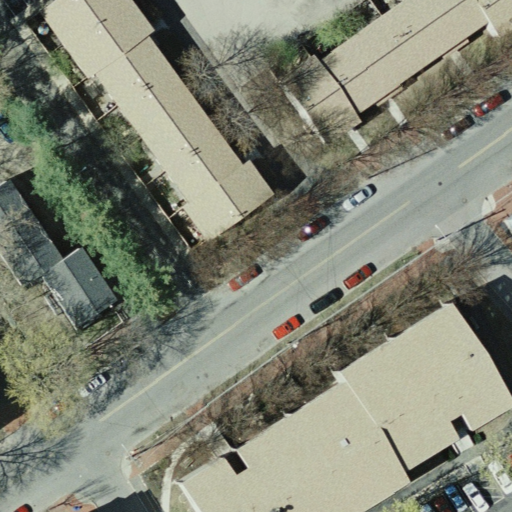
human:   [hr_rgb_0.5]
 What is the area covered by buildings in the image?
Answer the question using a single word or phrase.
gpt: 1929m2

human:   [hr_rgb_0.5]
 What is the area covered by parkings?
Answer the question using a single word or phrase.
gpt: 10m2

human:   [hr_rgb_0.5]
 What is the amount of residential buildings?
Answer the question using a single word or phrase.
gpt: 4

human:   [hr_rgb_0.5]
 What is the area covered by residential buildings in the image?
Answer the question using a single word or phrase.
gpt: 1929m2

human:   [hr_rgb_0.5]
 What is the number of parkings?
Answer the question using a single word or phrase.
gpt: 1

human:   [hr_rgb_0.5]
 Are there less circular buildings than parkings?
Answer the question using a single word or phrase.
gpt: yes

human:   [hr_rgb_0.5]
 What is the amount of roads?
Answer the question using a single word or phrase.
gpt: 3

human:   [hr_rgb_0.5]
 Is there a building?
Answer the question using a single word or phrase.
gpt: yes

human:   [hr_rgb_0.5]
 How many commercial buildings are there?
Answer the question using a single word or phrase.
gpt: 0

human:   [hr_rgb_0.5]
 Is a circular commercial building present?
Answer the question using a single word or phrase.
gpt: no

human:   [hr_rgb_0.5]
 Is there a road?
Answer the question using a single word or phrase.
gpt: yes

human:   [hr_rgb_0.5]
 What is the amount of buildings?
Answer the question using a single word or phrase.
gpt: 4

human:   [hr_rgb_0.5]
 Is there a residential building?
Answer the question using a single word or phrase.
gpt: yes

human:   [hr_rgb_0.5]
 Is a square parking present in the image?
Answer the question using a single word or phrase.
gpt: no

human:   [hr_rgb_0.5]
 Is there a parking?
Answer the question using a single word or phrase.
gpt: yes

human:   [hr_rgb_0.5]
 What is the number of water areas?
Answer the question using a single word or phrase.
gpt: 0

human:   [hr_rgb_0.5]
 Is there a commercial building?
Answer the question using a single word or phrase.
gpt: no

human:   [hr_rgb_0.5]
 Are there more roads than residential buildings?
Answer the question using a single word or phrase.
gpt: no

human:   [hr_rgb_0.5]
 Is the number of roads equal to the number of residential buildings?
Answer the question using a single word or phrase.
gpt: no

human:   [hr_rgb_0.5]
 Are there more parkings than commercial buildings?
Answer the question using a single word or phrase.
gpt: yes

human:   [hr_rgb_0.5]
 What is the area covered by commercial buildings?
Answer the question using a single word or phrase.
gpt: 0m2

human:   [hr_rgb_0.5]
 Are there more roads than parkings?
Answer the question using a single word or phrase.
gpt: yes

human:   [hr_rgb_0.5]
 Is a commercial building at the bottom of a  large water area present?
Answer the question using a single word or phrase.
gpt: no

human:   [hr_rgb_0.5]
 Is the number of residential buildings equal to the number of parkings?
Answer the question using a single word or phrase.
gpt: no

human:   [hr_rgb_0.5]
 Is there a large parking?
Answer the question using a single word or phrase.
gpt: no

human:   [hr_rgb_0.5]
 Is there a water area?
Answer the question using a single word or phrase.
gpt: no

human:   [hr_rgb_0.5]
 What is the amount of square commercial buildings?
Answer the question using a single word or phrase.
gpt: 0

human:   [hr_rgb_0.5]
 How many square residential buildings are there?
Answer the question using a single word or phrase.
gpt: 0

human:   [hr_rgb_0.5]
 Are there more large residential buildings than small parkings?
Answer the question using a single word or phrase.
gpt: yes

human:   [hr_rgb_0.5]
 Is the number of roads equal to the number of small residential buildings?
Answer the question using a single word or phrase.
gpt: no

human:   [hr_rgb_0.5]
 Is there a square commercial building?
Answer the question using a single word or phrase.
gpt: no

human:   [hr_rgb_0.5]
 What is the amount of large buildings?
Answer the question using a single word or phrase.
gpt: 2

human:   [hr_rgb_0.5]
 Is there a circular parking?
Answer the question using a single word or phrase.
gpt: no

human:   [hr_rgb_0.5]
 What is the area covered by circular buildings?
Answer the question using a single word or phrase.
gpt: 0m2

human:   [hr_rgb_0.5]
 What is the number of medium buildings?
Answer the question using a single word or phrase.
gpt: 1

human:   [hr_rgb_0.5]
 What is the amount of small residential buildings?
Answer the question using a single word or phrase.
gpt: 1

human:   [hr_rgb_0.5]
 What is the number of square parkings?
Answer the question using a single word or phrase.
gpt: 0

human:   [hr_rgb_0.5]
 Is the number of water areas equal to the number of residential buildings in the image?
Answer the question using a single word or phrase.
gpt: no

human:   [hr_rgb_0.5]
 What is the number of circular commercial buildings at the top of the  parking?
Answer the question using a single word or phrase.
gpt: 0

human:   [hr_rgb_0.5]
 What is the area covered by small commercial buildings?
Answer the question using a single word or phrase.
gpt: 0m2

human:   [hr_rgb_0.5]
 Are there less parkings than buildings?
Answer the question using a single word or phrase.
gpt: yes

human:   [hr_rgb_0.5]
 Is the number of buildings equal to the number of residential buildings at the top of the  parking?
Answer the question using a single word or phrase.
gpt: no

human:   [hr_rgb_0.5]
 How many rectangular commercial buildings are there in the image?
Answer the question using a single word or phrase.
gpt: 0

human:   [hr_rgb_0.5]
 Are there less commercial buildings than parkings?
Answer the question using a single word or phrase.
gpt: yes

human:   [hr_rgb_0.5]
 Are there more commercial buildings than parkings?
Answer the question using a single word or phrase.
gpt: no

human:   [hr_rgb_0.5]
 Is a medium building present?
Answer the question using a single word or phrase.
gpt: yes

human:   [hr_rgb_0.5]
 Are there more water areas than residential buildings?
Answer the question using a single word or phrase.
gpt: no

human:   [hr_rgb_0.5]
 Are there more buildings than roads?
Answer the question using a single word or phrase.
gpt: yes

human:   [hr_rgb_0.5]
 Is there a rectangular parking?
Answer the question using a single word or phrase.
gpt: yes

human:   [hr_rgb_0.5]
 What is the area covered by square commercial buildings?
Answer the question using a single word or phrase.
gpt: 0m2

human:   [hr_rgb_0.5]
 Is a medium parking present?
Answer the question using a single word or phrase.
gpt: no

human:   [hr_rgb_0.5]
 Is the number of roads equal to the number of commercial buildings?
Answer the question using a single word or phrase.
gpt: no

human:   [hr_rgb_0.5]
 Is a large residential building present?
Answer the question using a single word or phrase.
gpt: yes

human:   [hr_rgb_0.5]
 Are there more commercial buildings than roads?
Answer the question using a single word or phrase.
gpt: no

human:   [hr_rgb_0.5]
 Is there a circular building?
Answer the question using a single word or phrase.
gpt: no

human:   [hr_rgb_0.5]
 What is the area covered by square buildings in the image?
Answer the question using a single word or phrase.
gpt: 0m2

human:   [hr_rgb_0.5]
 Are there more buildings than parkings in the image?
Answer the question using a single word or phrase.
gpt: yes

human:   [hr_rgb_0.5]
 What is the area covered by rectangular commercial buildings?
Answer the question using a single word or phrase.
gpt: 0m2

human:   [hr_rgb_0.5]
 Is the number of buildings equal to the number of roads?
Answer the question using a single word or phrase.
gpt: no

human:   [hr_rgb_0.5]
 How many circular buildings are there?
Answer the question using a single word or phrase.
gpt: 0

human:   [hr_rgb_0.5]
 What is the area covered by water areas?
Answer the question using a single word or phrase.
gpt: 0m2

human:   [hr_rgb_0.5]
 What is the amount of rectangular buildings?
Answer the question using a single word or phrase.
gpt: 1

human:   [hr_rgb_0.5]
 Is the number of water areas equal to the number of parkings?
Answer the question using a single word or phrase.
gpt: no

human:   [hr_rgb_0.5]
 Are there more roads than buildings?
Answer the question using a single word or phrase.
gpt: no